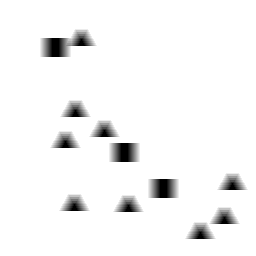
Squares: 3
Triangles: 9
Stars: 0
Total shapes: 12